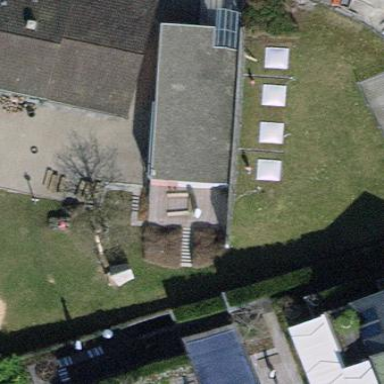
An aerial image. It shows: Kindergarten building.